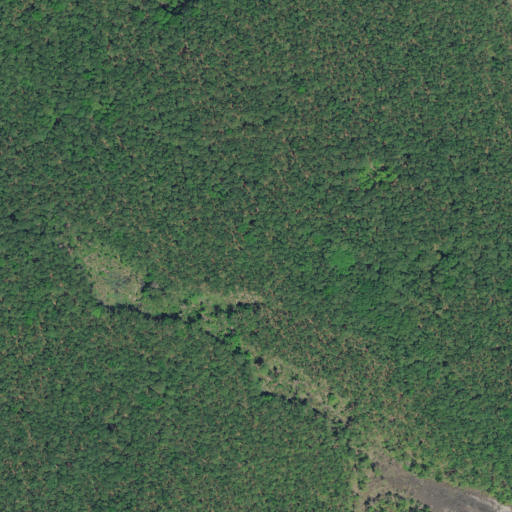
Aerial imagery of island in South Carolina named Big Island containing evergreen forest, woody wetlands, and herbaceous wetlands